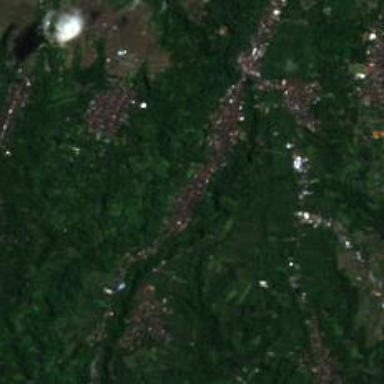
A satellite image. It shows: Village.